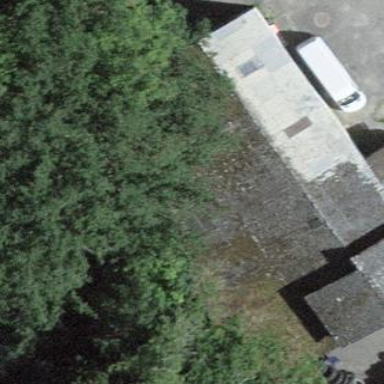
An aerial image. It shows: Warehouse building.